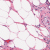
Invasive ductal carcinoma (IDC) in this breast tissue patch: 1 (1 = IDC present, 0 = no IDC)